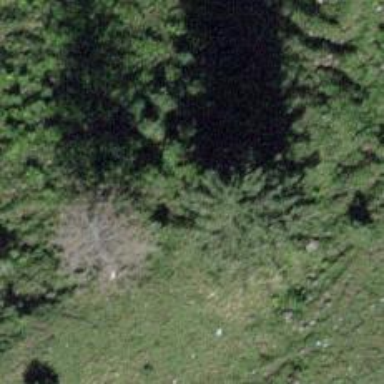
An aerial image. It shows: Evergreen needle-leaved tree.